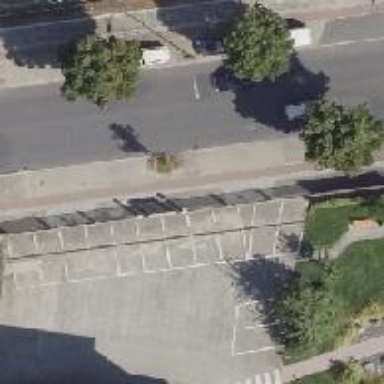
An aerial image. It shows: Broadleaved deciduous tree with parking obstacle.